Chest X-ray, PA view. Patient: 34 years old, sex M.
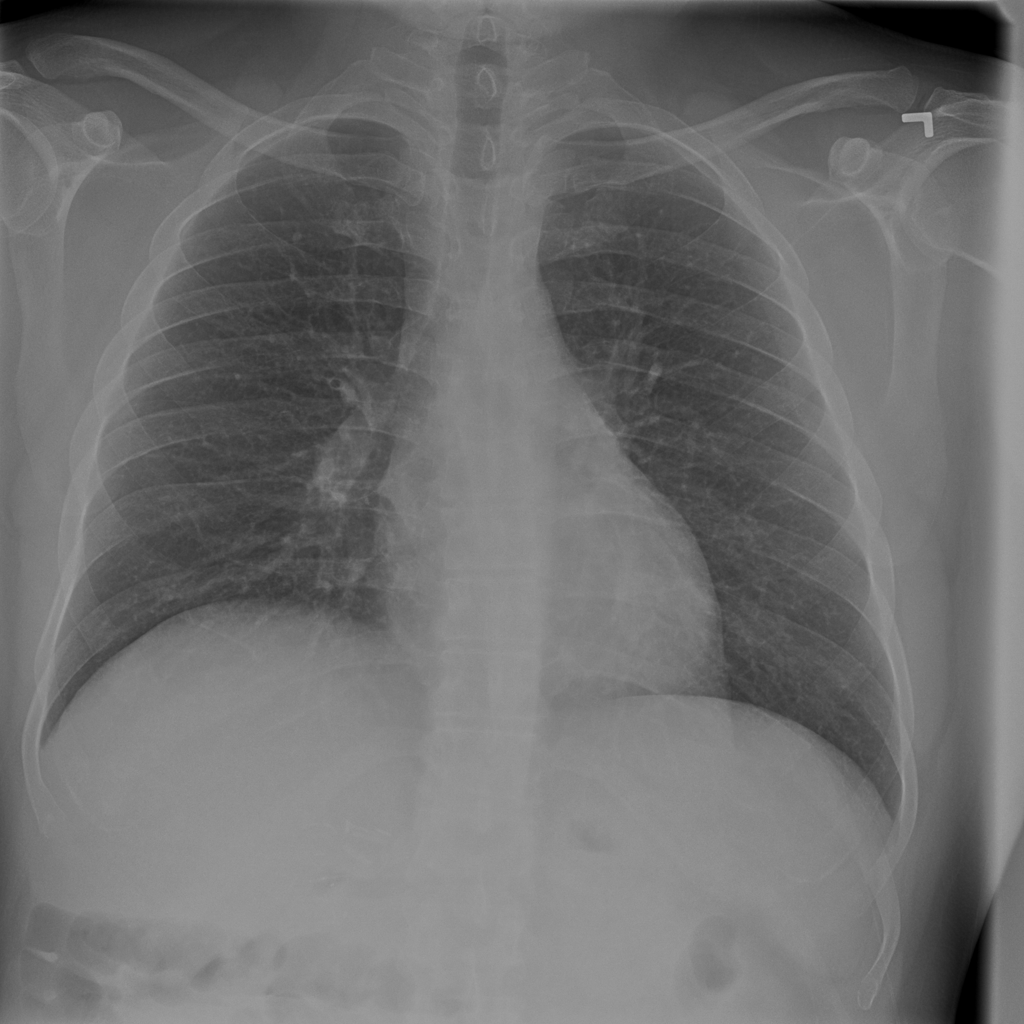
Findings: No Finding